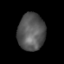
Tissue: lung
Cell type: Epithelial cells
Senescence score: 0.2198
Nuclear area (px): 993
Mean DAPI intensity: 86.905